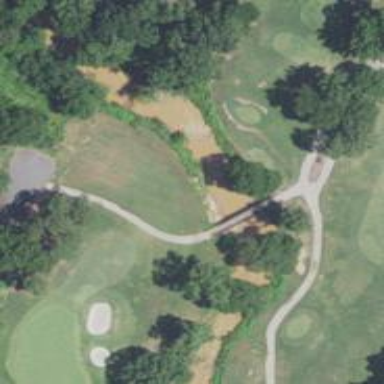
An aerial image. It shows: Pathway for golfing.